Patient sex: M
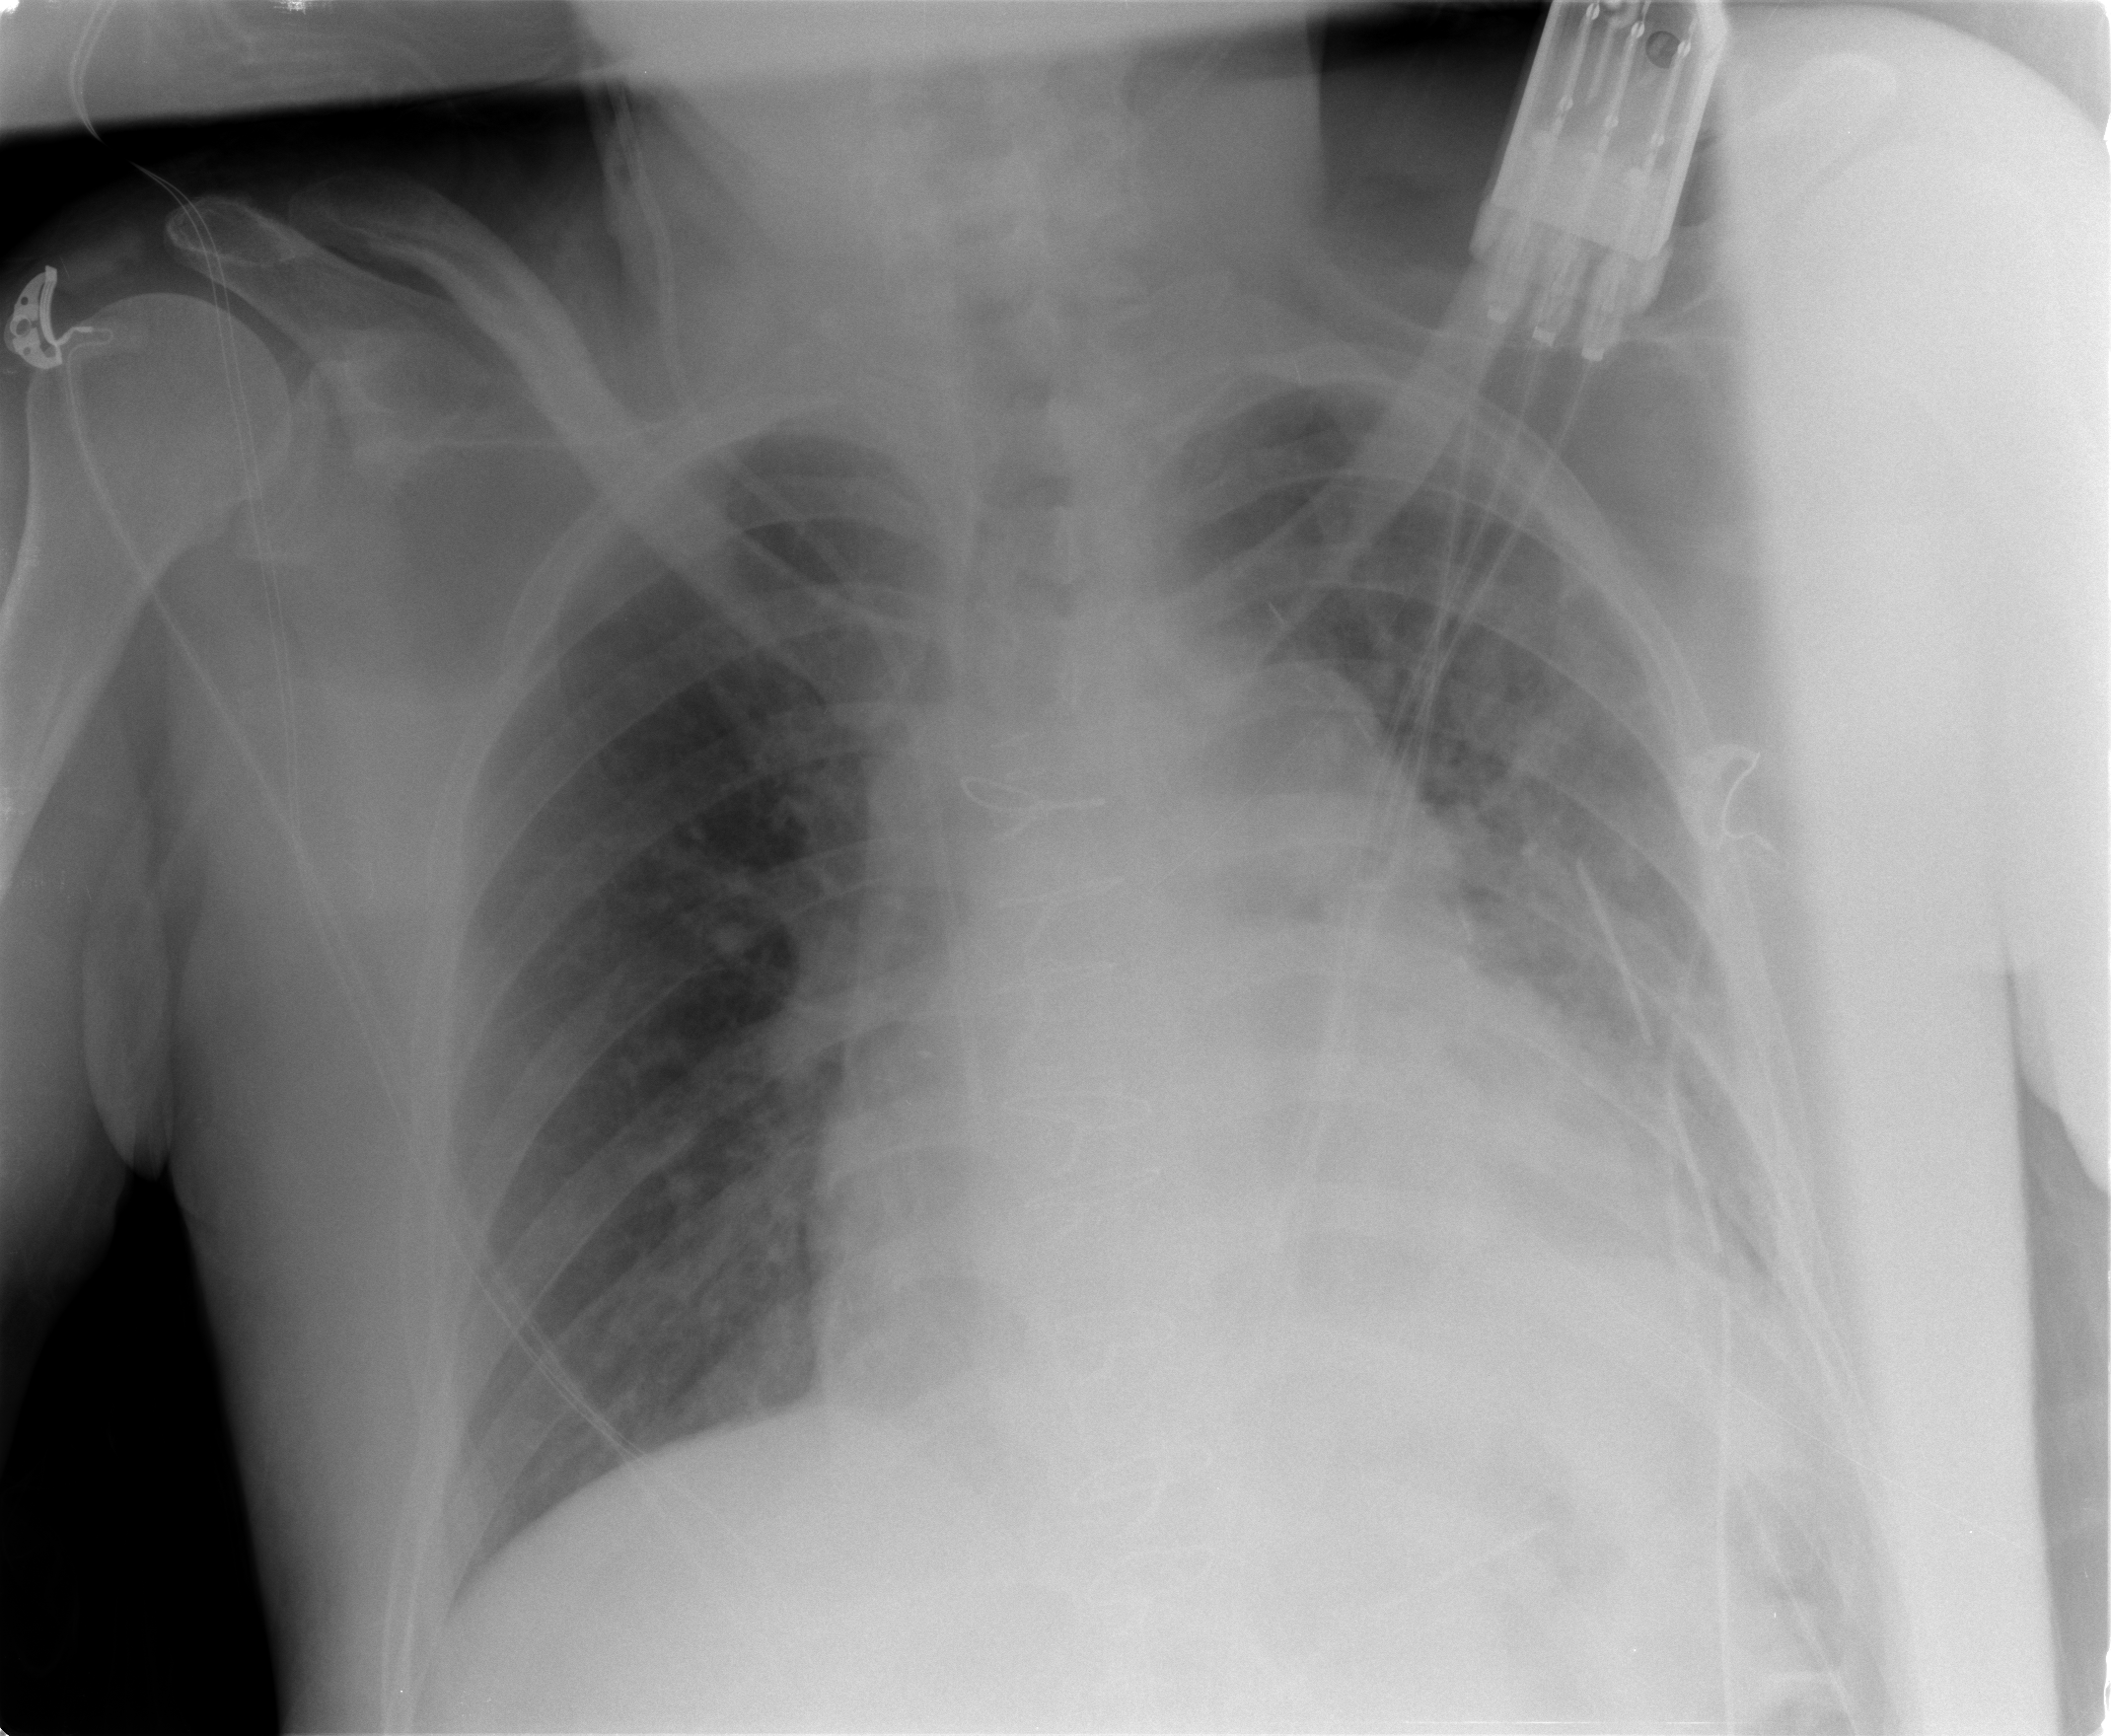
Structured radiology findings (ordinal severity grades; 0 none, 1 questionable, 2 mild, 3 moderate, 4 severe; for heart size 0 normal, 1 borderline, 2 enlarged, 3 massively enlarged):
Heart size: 2
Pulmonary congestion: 0
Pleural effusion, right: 0
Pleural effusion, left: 2
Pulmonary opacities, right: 0
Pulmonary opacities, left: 2
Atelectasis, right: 0
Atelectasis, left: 2